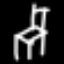
Label: chair